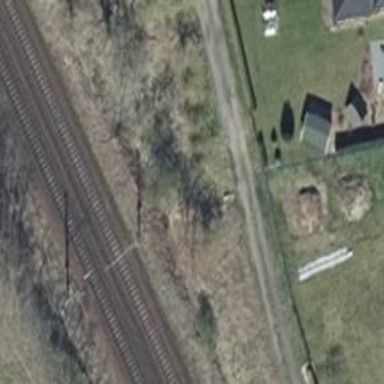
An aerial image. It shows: Compacted track with grade4 tracktype.